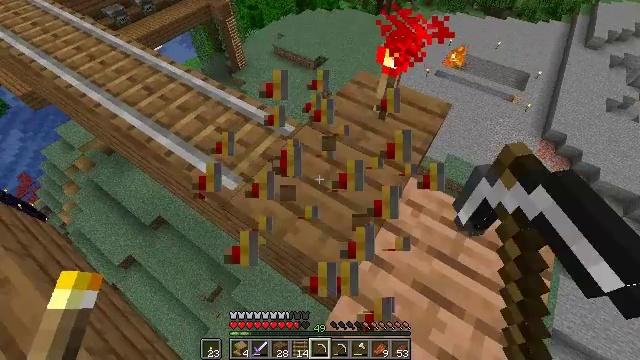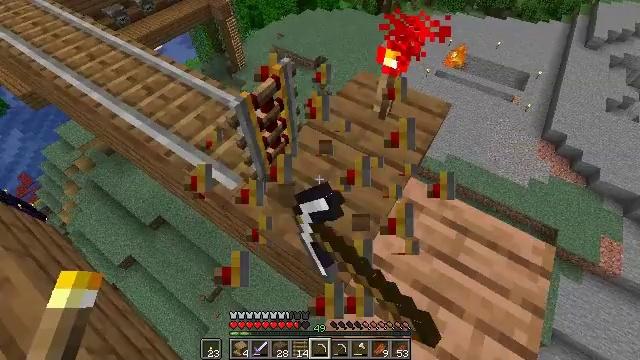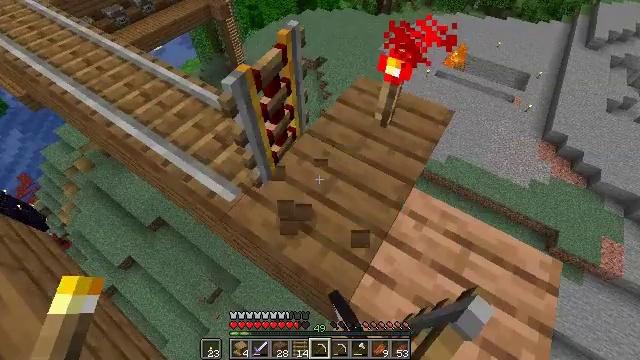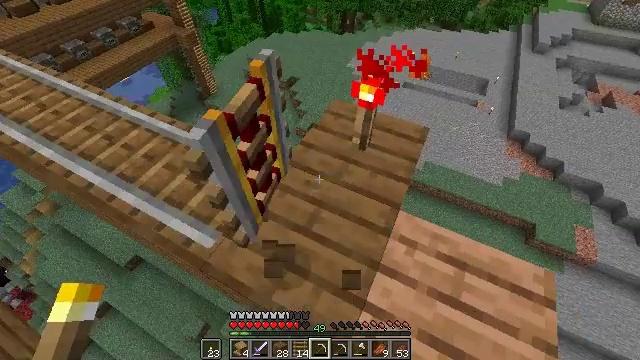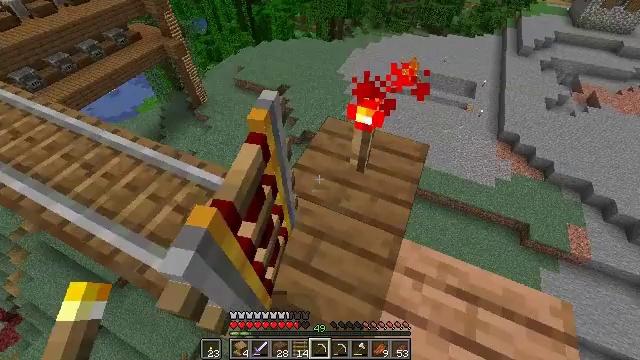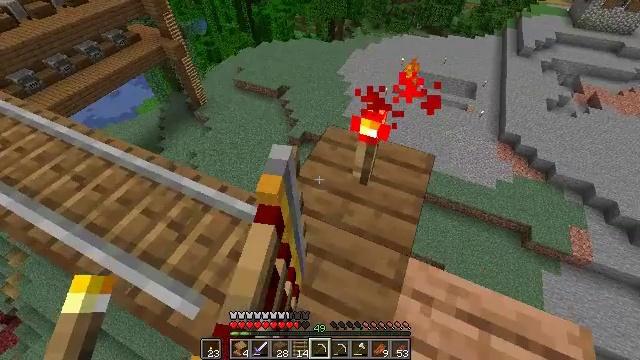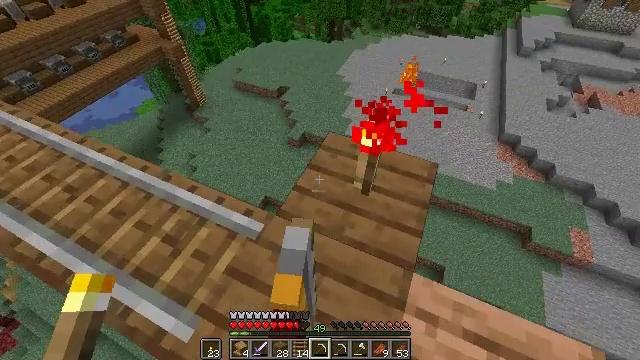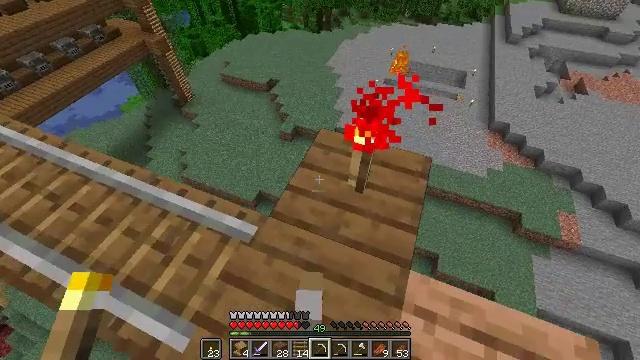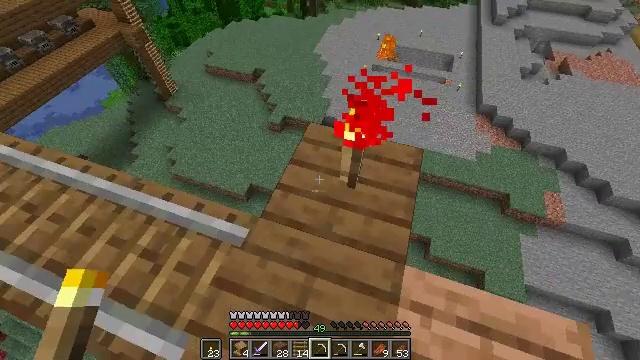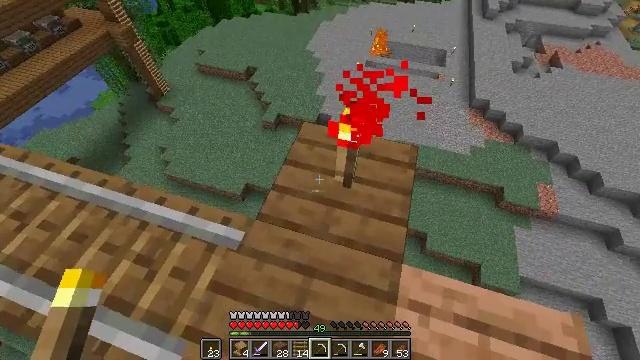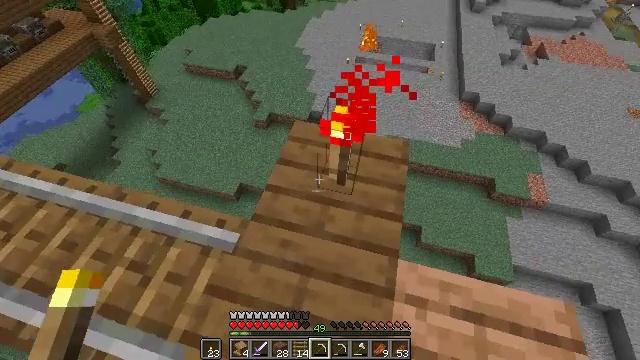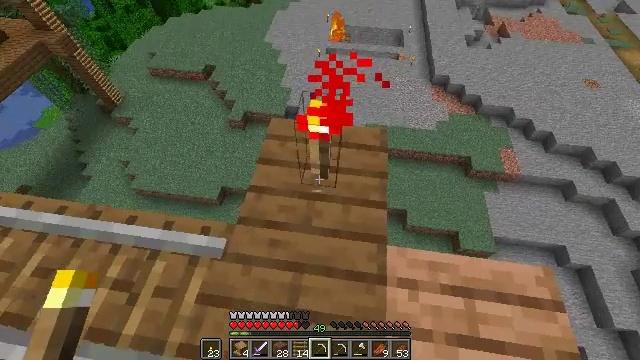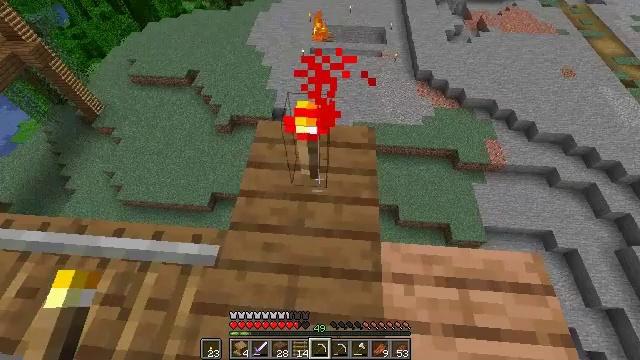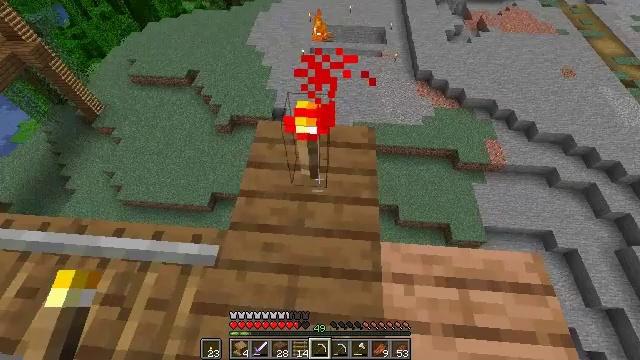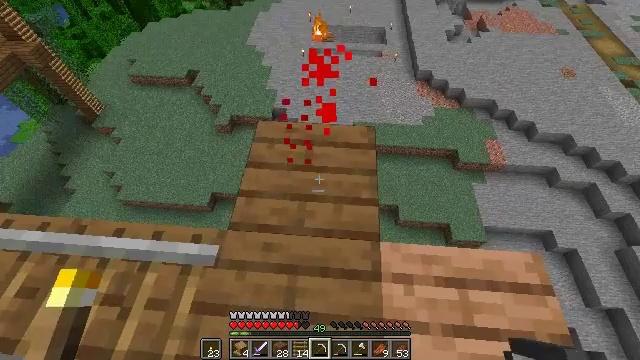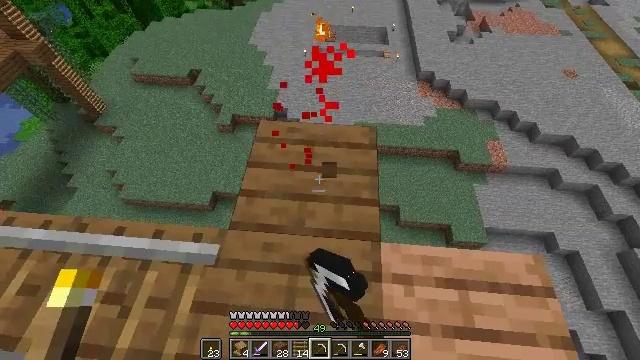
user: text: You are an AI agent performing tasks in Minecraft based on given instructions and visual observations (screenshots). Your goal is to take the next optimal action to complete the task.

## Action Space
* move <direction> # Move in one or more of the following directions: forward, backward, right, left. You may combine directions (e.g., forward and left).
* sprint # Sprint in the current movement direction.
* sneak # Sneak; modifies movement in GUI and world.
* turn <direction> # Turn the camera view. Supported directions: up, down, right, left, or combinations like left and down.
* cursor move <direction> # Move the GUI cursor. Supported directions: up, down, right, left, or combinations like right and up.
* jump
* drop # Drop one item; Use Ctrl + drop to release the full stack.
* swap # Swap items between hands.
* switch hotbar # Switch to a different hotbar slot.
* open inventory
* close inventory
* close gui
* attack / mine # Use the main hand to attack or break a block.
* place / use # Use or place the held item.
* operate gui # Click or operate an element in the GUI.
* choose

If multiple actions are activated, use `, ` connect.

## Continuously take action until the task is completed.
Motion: motion action
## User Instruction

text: Remove the redstone torch from its position.
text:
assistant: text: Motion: attack / mine
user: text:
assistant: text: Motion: move forward, attack / mine
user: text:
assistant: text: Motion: move forward, turn right and up
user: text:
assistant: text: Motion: move forward, turn right and up
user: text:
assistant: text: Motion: move forward
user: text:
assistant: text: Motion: no_op
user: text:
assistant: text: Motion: turn right and down
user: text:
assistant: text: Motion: turn right and down
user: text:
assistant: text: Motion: turn right
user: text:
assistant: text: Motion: turn right
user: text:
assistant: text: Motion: turn right and down
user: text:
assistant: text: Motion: turn right
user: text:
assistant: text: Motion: no_op
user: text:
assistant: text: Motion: attack / mine
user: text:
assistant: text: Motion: attack / mine
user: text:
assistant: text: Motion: attack / mine
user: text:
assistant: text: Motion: attack / mine
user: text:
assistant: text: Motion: attack / mine
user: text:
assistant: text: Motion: no_op